Question: I am trying to build a macro that automatically search a Keyword from a CSV file and paste it in a search box then click on search button, when search result comes up then click on that result.So far I can go maximum click on search button and bring search result but I can't do later. Now What command should I put that macro so it clicks on the search result. Please see below images

Below is the code I am using:
'''
VERSION BUILD=<PHONE> RECORDER=FX
TAB T=1
SET !DATASOURCE Extracts.csv
SET !LOOP 2
SET !DATASOURCE_LINE {{!LOOP}}
SET !Extract_TEST_POPUP NO
URL GOTO=https://reports.zoho.com/ZDBDataSheetView.cc?DBID=302139000000984683
TAG POS=1 TYPE=DIV ATTR=ID:ZDBMainBox
TAG POS=1 TYPE=INPUT:TEXT ATTR=ID:ZDBObjSearchTxtFld CONTENT= {{!COL1}}
wait seconds = 3
TAG POS=131 TYPE=DIV ATTR=TXT:
TAG POS=1 TYPE=A ATTR=ID:{{!COL1}}
'''
Can anyone please help me to figure out the right command?
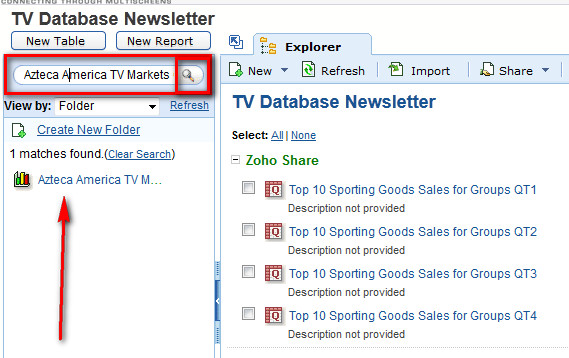
Answer: '''
VERSION BUILD=<PHONE> RECORDER=FX
TAB T=1
SET !DATASOURCE Extracts.csv
SET !LOOP 2
SET !DATASOURCE_LINE {{!LOOP}}
SET !Extract_TEST_POPUP NO
URL GOTO=https://reports.zoho.com/ZDBDataSheetView.cc?DBID=302139000000984683
TAG POS=1 TYPE=DIV ATTR=ID:ZDBMainBox
TAG POS=1 TYPE=INPUT:TEXT ATTR=ID:ZDBObjSearchTxtFld CONTENT={{!COL1}}
wait seconds = 3
TAG POS=131 TYPE=DIV ATTR=TXT:
TAG POS=1 TYPE=A ATTR=TXT:*{{!COL1}}*
'''
I tried this code and it worked. I replaced the ID with TXT in last line of the code.